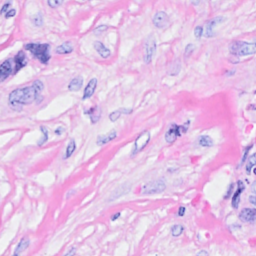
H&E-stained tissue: Breast